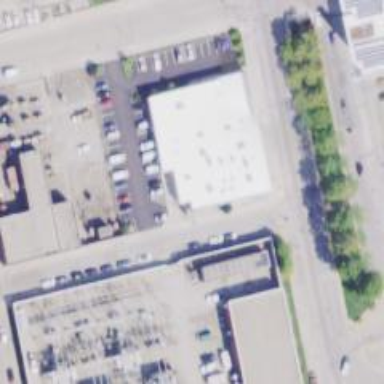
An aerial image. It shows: Building.